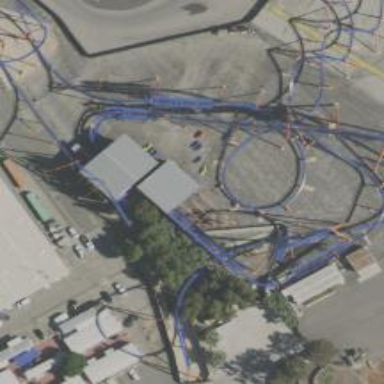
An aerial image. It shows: Attraction that is roller coaster. It is popular tourism spot.